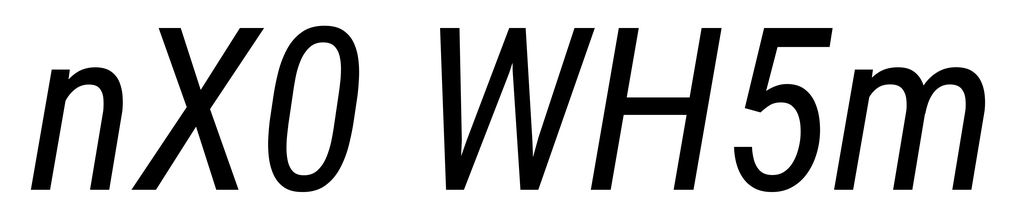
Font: Roboto-Italic_Condensed_Italic